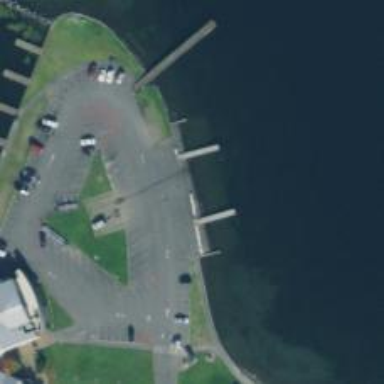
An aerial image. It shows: Slipway on leisure land.